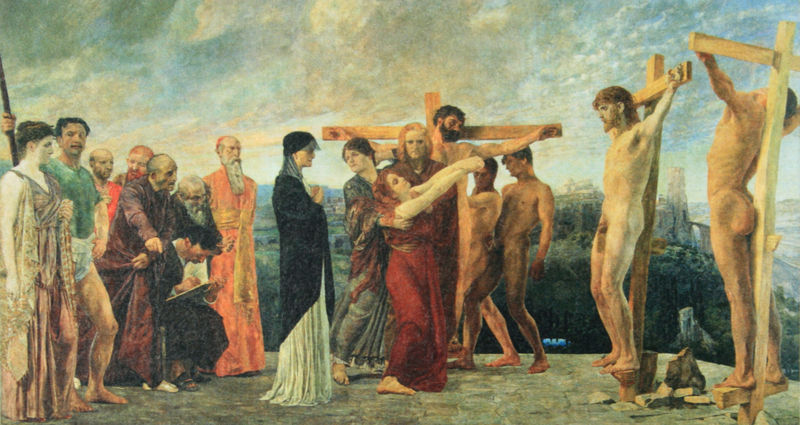
Titel: Die Kreuzigung Christi
Künstler: Max Klinger
Standort: Leipzig
Institution: Museum der Bildenden Künste
Schlagwörter: berg, felsen, gemälde, himmel, körper, nackt, weiß, wolken, frauen, grün, landschaft, menschen, stadt, braun, frau, holz, kleider, männer, orange, schwarz, gürtel, rot, symbolismus, bart, blond, bärte, richter, arme, hinrichtung, johannes, kleidung, stein, trauer, hügel, boden, gewand, gold, drei, gewänder, locken, renaissance, beine, schärpe, zuschauer, lila, querformat, bischof, nackte, penis, hängen, buch, kreuz, nakt, sex, verbrecher, pilatus, beten, gebet, karfreitag, kreuze, schwul, christus, jesus, kreuzigung, schreiben, priester, schreiber, maria, magdalena, maria magdalena, ohnmacht, drama, tragik, abnahme, golgotha, schächer, apostel, holzkreuz, sxchwarz, golgatha, umfallen, kalvarienberg, italine, zusammenbruch, pontius, kreuzen, golgota, anflehung, bischhof, steeine, h+gel, kalvarienber